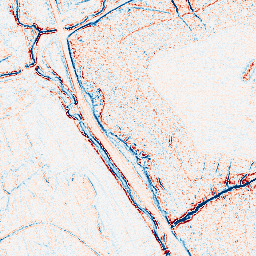
Category: edge_preserving
Decomposition family: bilateral
Decomposition parameters: d: 5
sigma_color: 75
sigma_space: 25
Upsampling method: sinc_hamming
Upsampling parameters: scale: 2
kernel_size: 4
Upsampling scale: 2